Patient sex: M
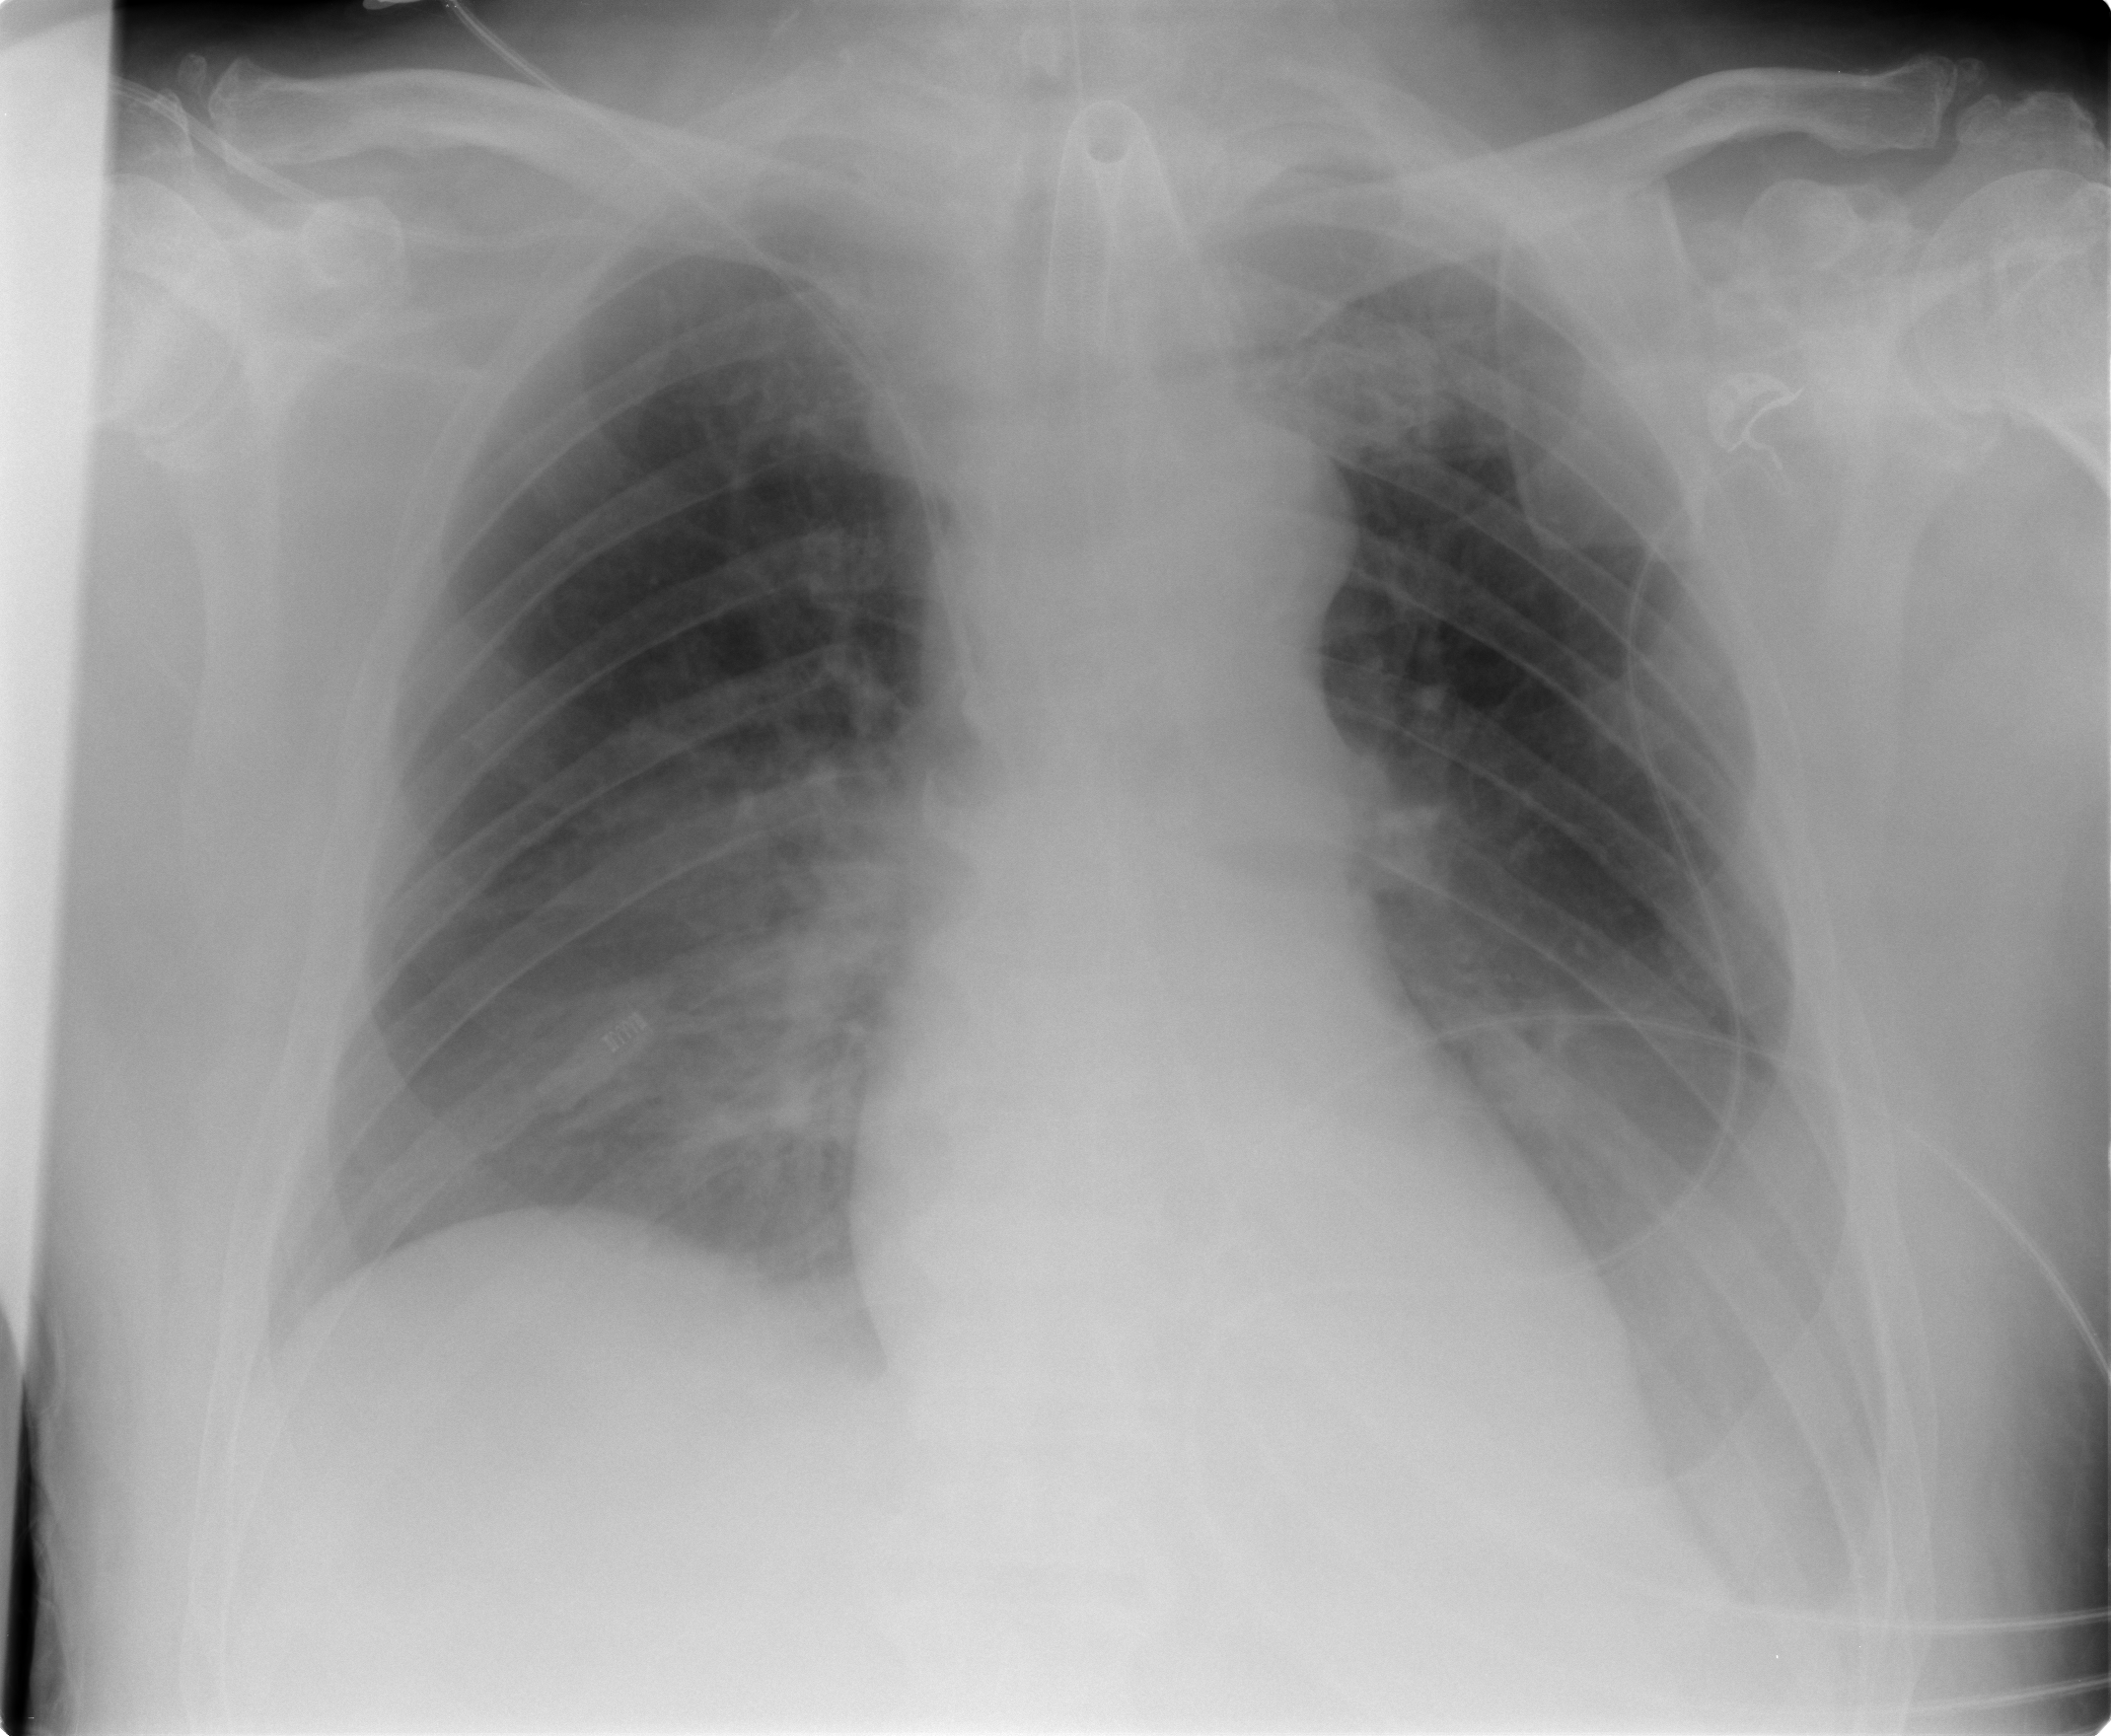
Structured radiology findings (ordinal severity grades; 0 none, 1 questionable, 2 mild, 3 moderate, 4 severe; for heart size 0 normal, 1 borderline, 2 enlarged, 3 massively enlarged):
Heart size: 0
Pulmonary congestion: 2
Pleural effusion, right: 1
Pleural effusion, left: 2
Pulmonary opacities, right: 2
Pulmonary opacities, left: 0
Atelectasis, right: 2
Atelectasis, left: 2